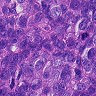
Metastatic tissue present: yes